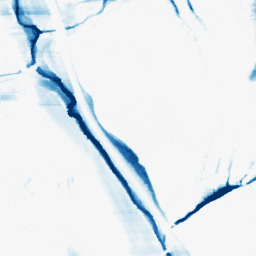
Category: morphological
Decomposition family: morphological_ellipse
Decomposition parameters: operation: closing
width: 5
height: 50
Upsampling method: quadratic
Upsampling parameters: scale: 2
Upsampling scale: 2